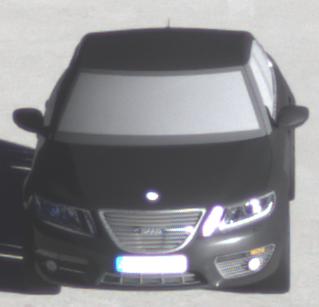
Make: Saab
Model: 5-Sep
Detailed model: 9-5 1.6T
Model produced from: 2010/06
Model produced until: 2011/12
Doors: 4
Color: black
Road condition: dry road
Daytime: sunrise or sunset
Contrast: high contrast